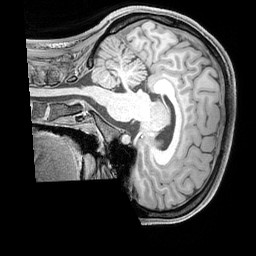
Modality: T1w
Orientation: sagittal
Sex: female
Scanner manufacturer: siemens
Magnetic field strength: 3 T
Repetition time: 2.3 s
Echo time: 0.00226 s